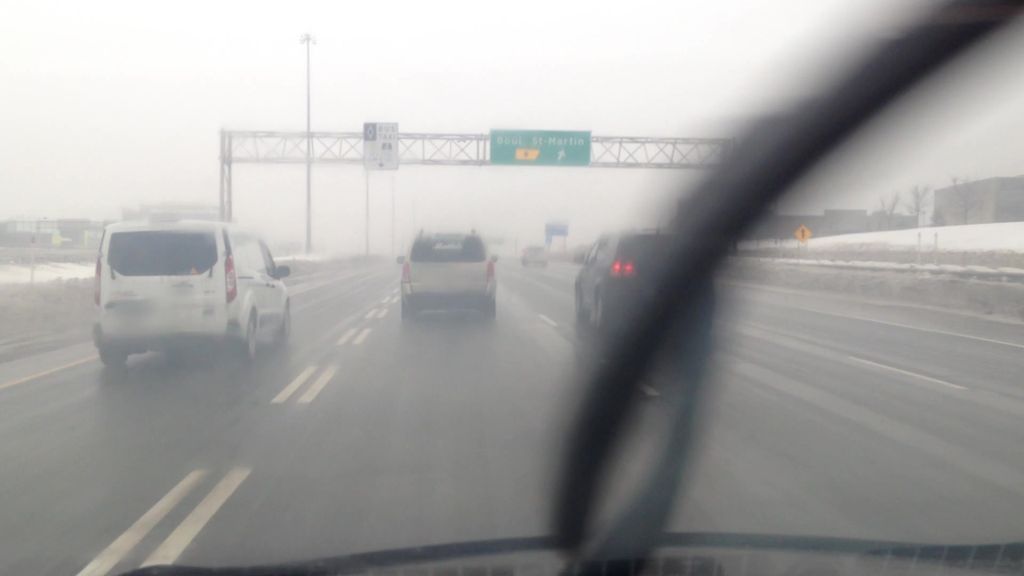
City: montreal